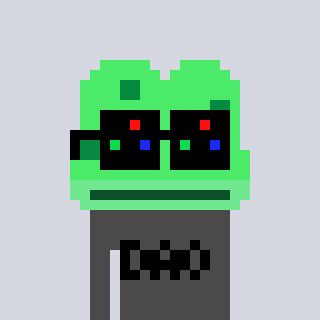
a pixel art character with square black sunglasses, a frog-shaped head and a grayscale-colored body on a cool background